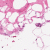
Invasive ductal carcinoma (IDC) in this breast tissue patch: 0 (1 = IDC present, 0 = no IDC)